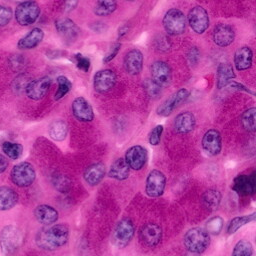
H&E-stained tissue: Pancreatic